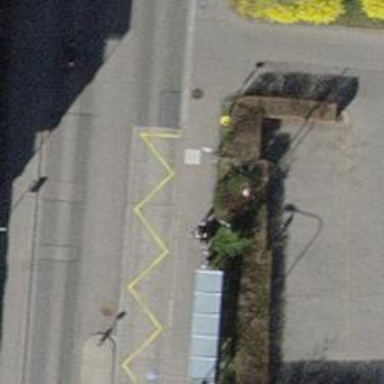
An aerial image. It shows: Bus stop with shelter. It is platform for public transport.